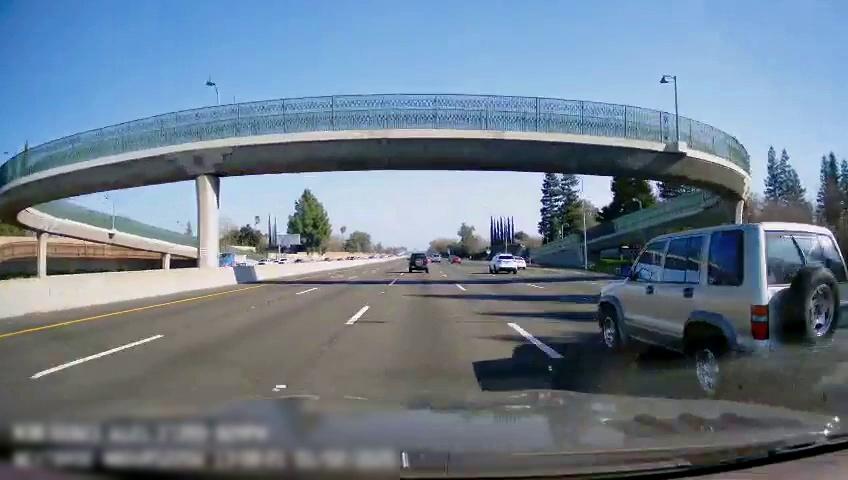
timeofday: Day
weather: Sunny
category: Drivable Space
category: Vehicles | Car
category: Vehicles | Car
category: Vehicles | Car
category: Vehicles | SUV
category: Vehicles | SUV
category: Vehicles | Truck
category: Vehicles | Truck
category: Vehicles | Car
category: Vehicles | Car
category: Lanes | Current Lane
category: Lanes | Alternate Lane
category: Lanes | Alternate Lane
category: Lanes | Alternate Lane
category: Lanes | Alternate Lane